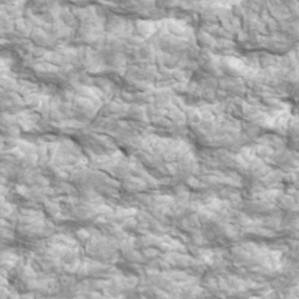
Label: non_frost